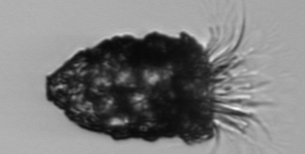
Label: Stenosemella_pacifica